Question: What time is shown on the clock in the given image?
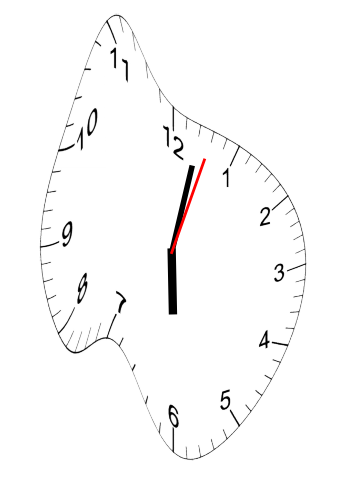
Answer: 06:02:03